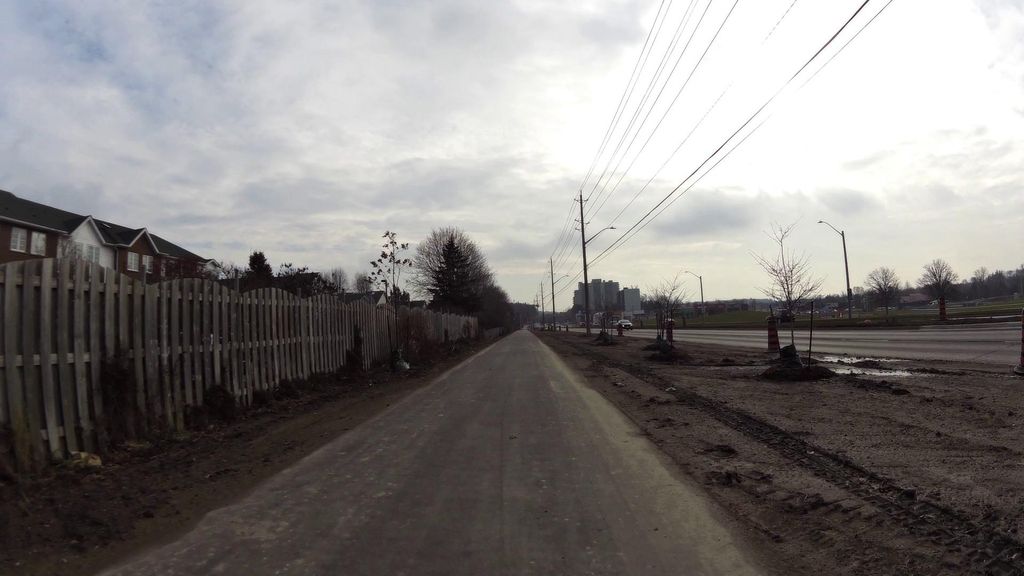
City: kitchener-waterloo